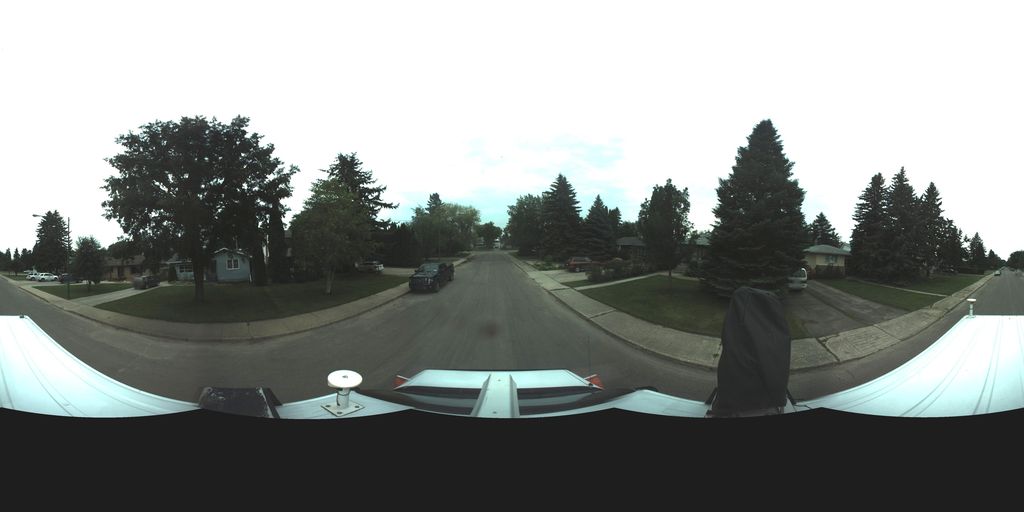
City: saskatoon